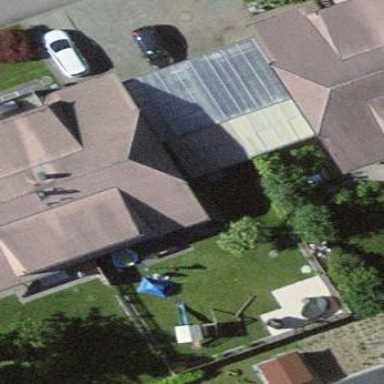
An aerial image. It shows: Residential building with half-hipped roof oriented across the structure.